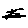
Label: zigzag